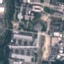
Land use / land cover: Industrial